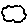
Label: cloud